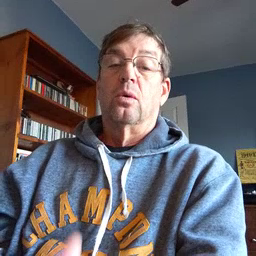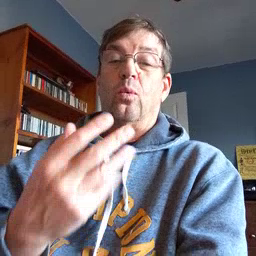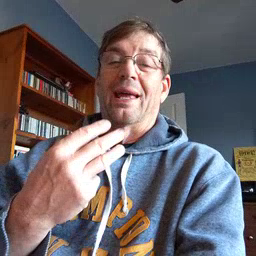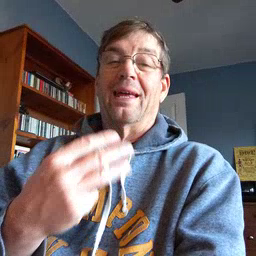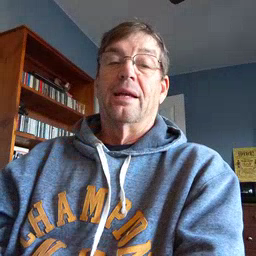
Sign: wait